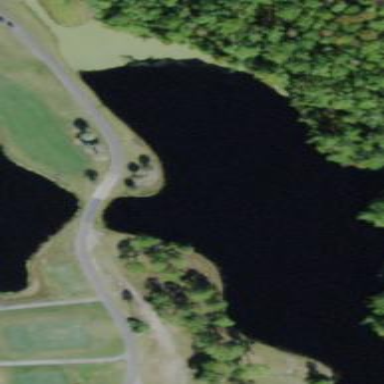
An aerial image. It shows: Water hazard in golf course. The hazard is natural water feature.